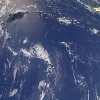
Label: water